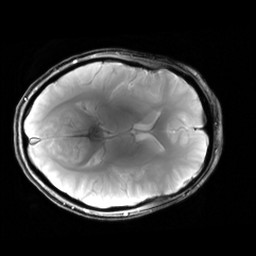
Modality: T2starw
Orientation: axial
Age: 22
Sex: female
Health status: healthy
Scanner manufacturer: siemens
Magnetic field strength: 3 T
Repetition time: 0.7 s
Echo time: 0.02 s